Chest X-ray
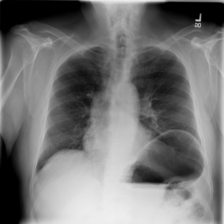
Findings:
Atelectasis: negative
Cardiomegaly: negative
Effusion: negative
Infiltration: positive
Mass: negative
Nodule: negative
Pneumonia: negative
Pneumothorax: negative
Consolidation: negative
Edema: negative
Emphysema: negative
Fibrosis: negative
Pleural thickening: negative
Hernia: negative